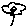
Label: flower